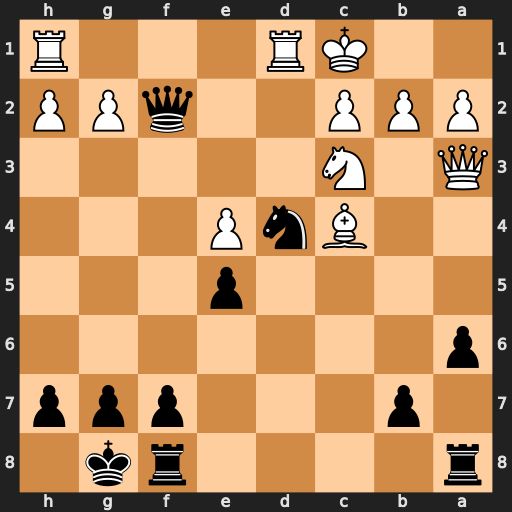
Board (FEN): r4rk1/1p3ppp/p7/4p3/2BnP3/Q1N5/PPP2qPP/2KR3R
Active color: b
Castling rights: -
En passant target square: -
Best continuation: Qxc2#